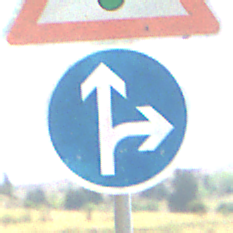
Verkehrszeichen: VorgeschriebeneFahrtrichtungGeradeausOderRechts
Zusatzzeichen oben: Lichtzeichenanlage
Umgebung: Outdoor, Nature
Tageszeit: Midday
Wetter: PartlyCloudy
Licht: Natural
Jahreszeit: Autumn
Kontrast: HighContrast